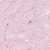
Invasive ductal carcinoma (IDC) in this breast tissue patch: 0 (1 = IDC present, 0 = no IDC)